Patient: sex M, age 65
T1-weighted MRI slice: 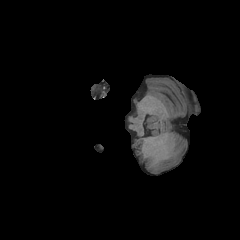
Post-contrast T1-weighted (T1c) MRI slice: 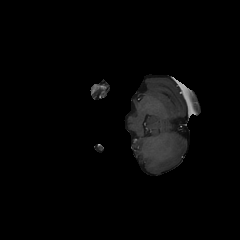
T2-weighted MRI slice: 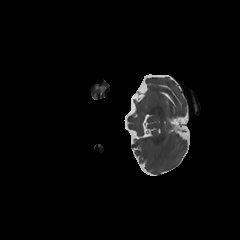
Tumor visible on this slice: no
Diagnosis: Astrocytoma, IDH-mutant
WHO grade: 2